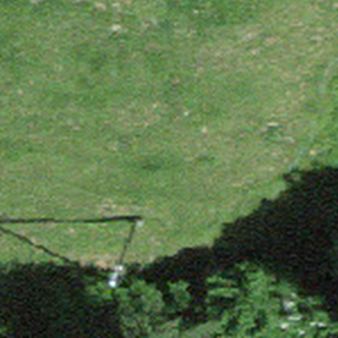
Label: other